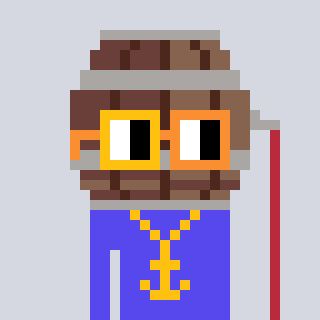
a pixel art character with square yellow and orange glasses, a wine barrel-shaped head and a computerblue-colored body on a cool background